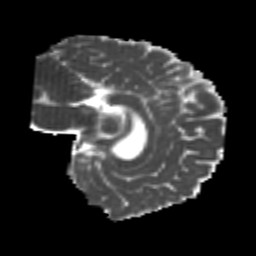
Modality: MD
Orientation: sagittal
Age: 21
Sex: female
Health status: healthy
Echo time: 0.074 s